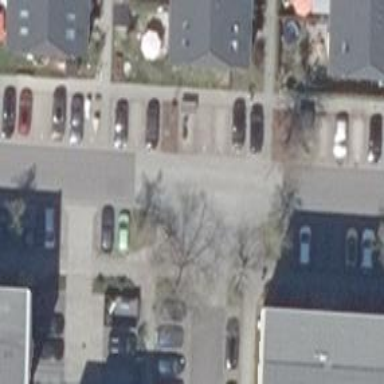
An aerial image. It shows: Street lined with deciduous broadleaved trees.